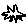
Label: star